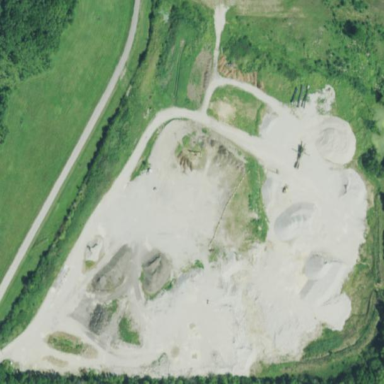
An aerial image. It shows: Quarry area.